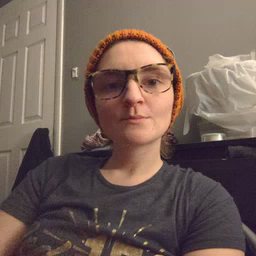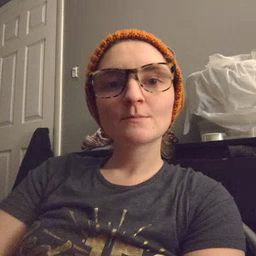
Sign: giraffe